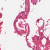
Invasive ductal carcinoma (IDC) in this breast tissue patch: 0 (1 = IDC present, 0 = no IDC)